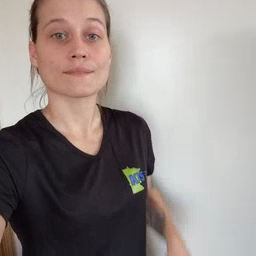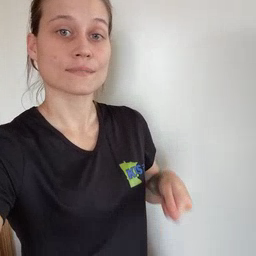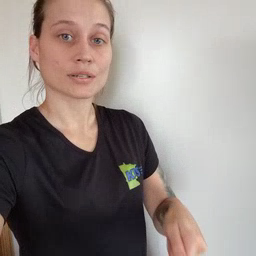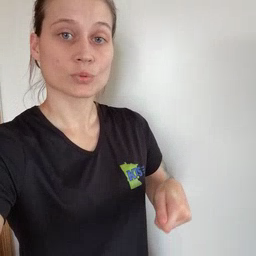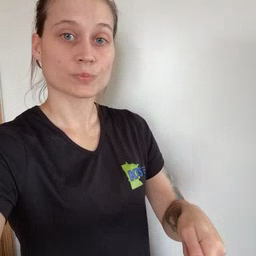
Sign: vacuum